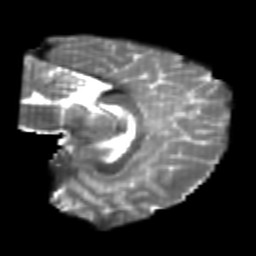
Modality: T2w
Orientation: sagittal
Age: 25
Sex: female
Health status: healthy
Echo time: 0.074 s